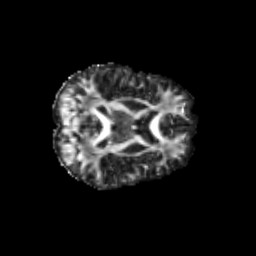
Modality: FA
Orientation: axial
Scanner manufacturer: siemens
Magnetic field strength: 3 T
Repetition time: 9.2 s
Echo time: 0.084 s